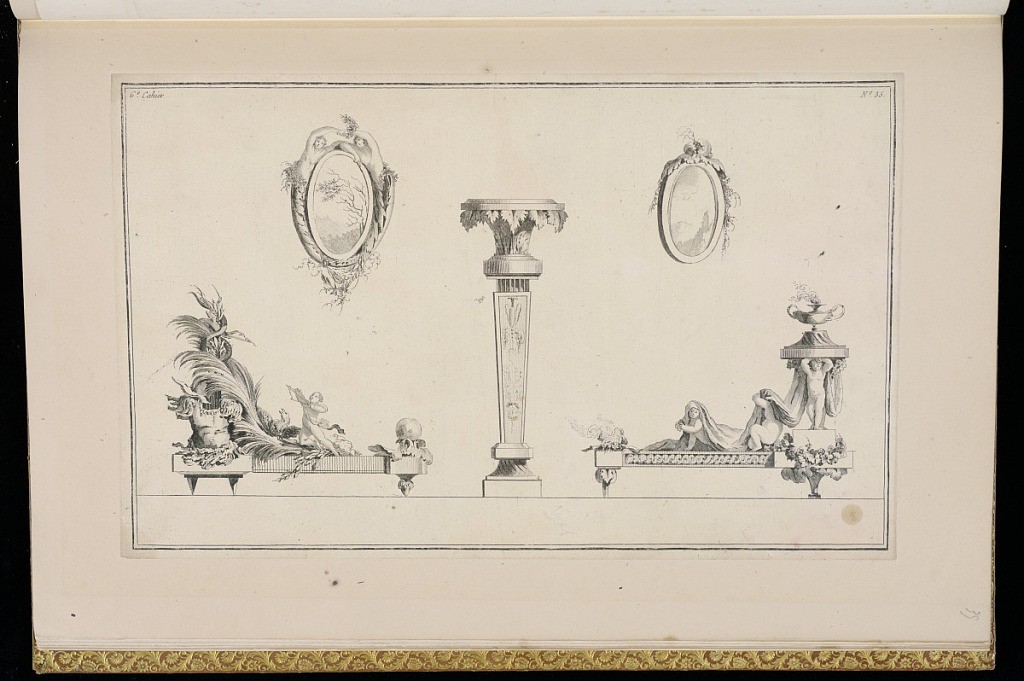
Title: Designs for Andirons, Oval Medallions, and an Incense Burner or Plinth
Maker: Henri Sallembier, French, ca. 1753 - 1820
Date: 1777–78
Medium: Etching on paper
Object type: Print
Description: Designs for two andirons, two oval medallions depicting landscapes, and a central incense burner, candlestick or candlestand featuring with neoclassical motifs including fluting, palm leaves, incense burner, arms and armor, putti, drapery, terminal figures, scrolling leaves (rinceaux), a snake, flowers, and smoke. The plate is numbered.